Interaction volume radius: 5 \u00c5
Interaction volume height: 30 \u00c5
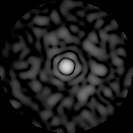
Disorder parameter: 0.8436